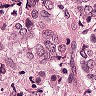
Metastatic tissue present: yes